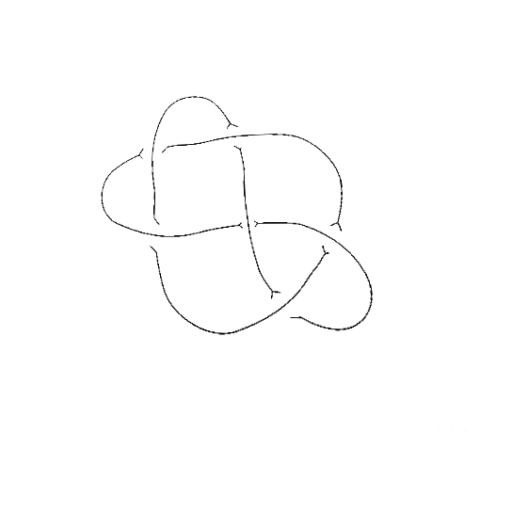
Crossing number: 6